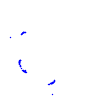
Particle: proton